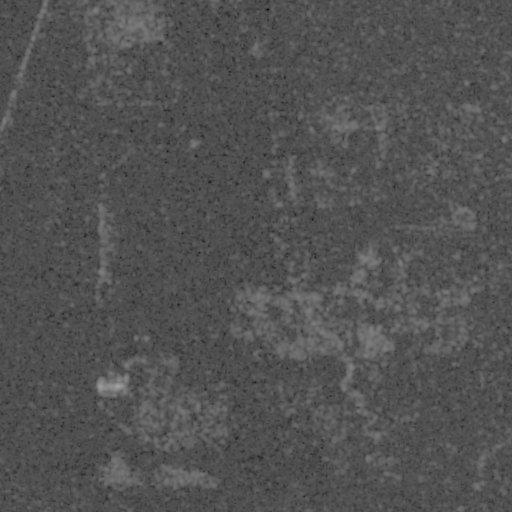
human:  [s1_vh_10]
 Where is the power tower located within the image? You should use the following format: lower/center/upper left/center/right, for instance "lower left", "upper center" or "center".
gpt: The power tower is located in the upper left of the image.
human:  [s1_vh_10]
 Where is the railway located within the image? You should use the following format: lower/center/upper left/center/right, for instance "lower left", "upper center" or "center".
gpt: The railway is located in the left of the image.
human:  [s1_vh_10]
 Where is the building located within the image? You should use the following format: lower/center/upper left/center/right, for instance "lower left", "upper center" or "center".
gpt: The building is located in the lower left of the image.
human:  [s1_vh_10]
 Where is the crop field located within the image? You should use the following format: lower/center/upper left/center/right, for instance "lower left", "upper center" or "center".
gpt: There is no crop field in the image.

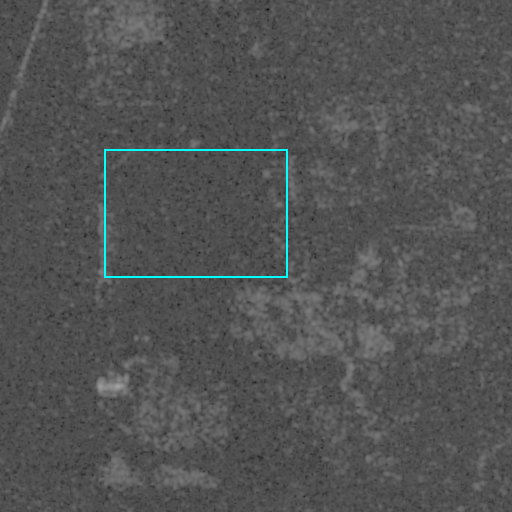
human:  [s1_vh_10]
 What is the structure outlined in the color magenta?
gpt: There is no magenta outline.
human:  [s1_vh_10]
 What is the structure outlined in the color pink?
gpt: There is no structure outlined in pink.